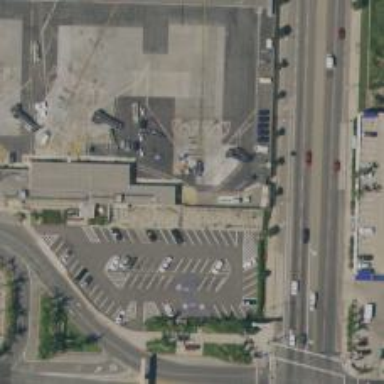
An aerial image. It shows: Airport gate.